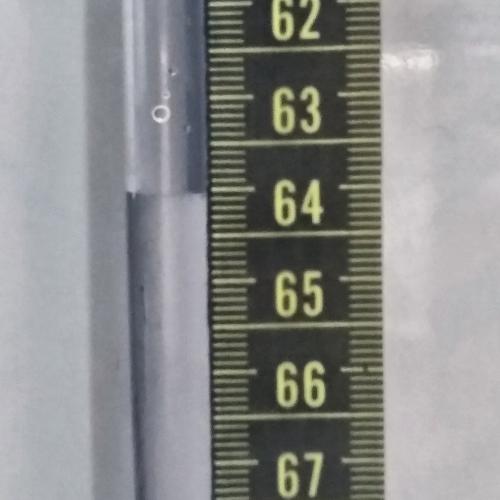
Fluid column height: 64.0 cm